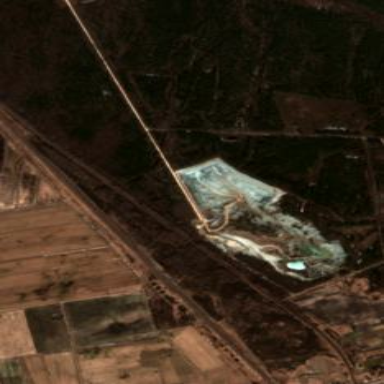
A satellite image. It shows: Quarry area.